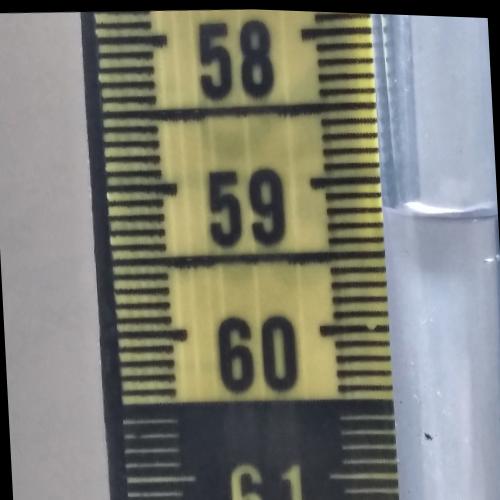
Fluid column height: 59.2 cm